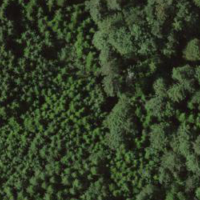
EUNIS habitat code: 44
Species observed at this site:
Pernis apivorus